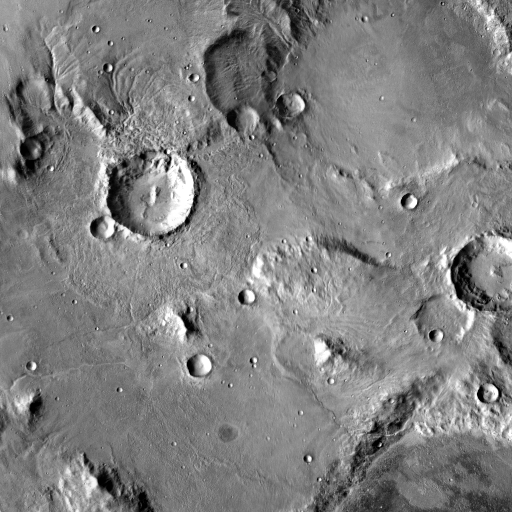
Crater classes present: Background, Other, Layered, Buried